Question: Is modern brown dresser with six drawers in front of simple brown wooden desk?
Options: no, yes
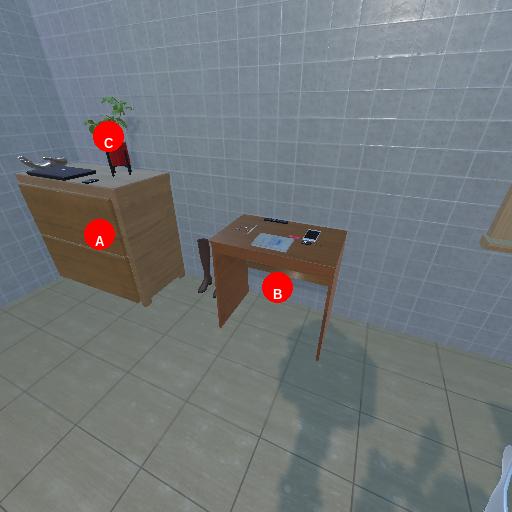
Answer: no